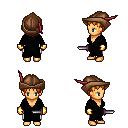
a pixel art fantasy rpg character, female body template, human, tanned skin, gray robe, white pants, light blonde plain hairstyle, leather cap, gold gloves, dagger, four views (front, back, left, right), 2x2 character sprite sheet, small pixel art, hard edges, no anti-aliasing